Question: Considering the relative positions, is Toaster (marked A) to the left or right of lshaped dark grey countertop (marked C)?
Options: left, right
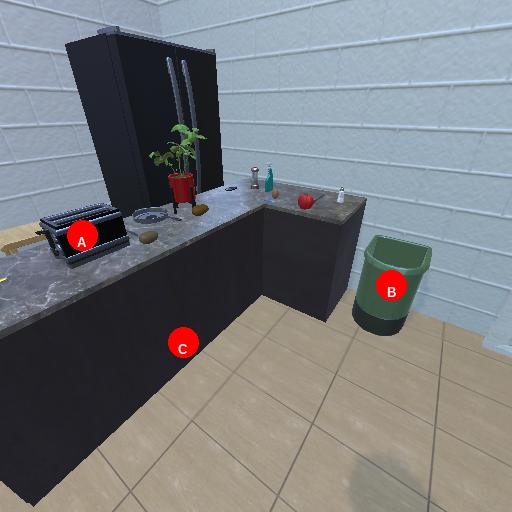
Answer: left